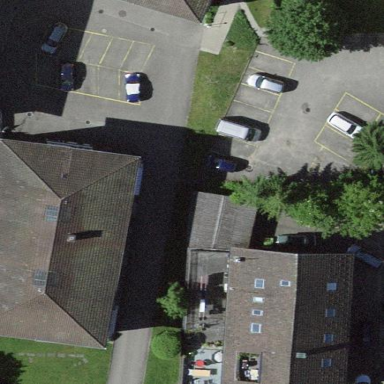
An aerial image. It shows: Residential building.